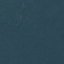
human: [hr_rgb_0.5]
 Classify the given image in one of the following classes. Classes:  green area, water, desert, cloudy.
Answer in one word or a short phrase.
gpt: green area